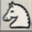
Piece: wN